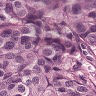
Metastatic tissue present: yes